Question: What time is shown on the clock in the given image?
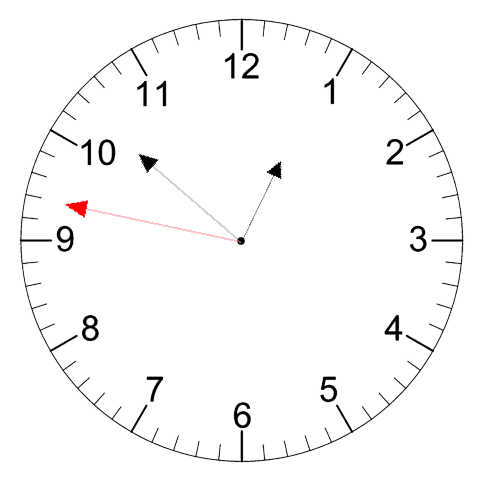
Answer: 12:51:47